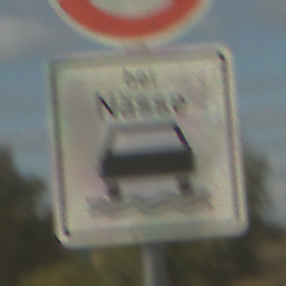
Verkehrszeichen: BeiNaesse
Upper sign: Geschwindigkeit110
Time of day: MorningAfternoon
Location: Outdoor (RoadRail)
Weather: PartlyCloudy
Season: NotSpecified
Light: Natural